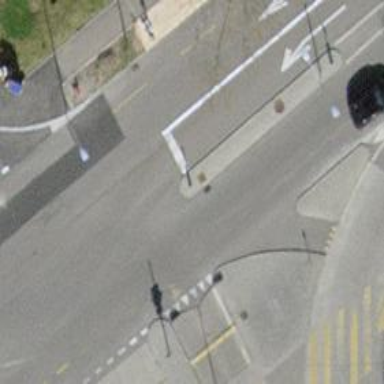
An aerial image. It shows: Tertiary road with asphalt surface and cycle lane.